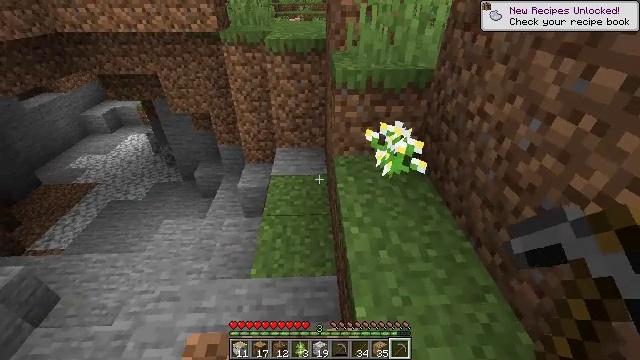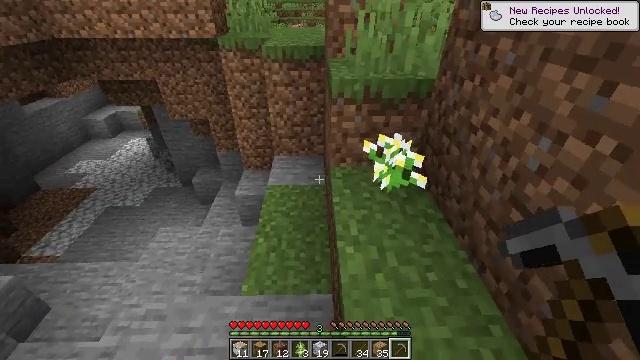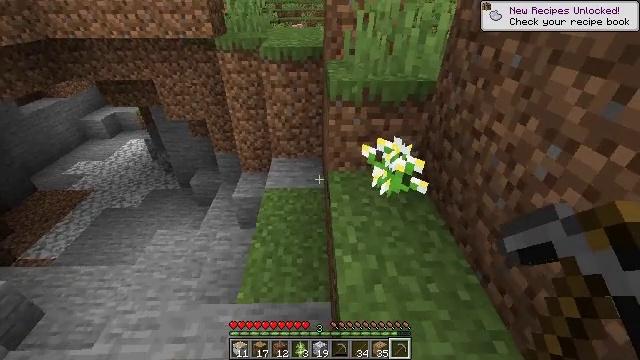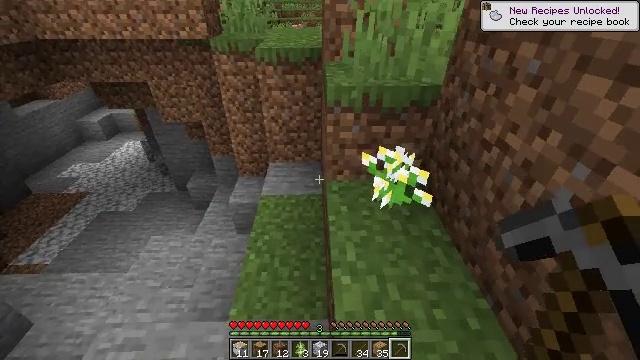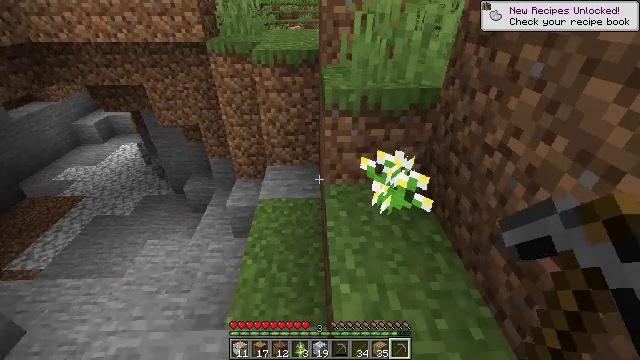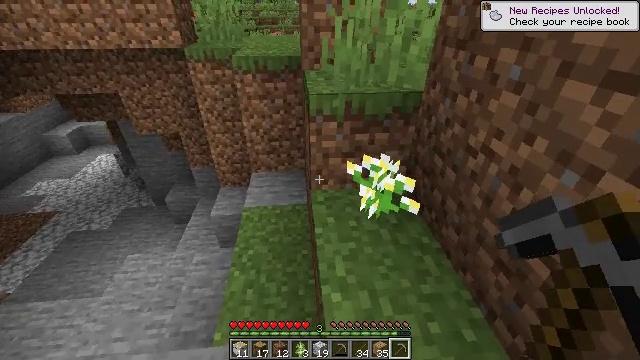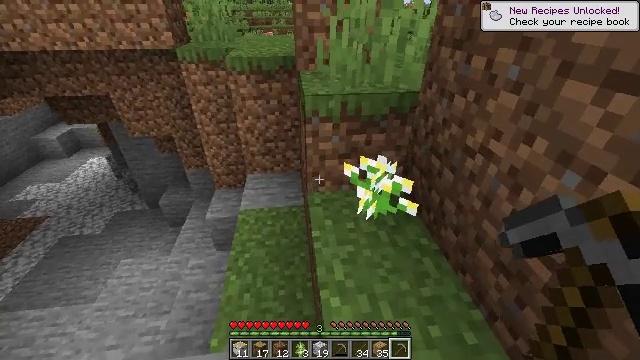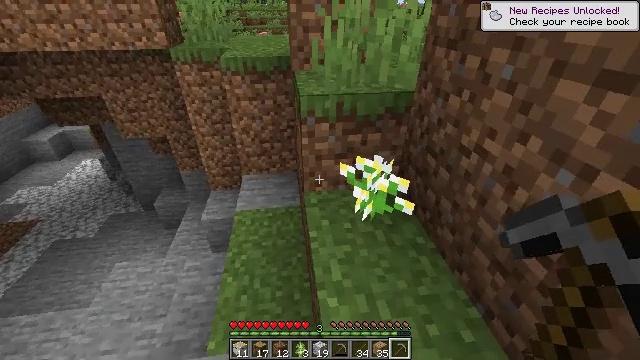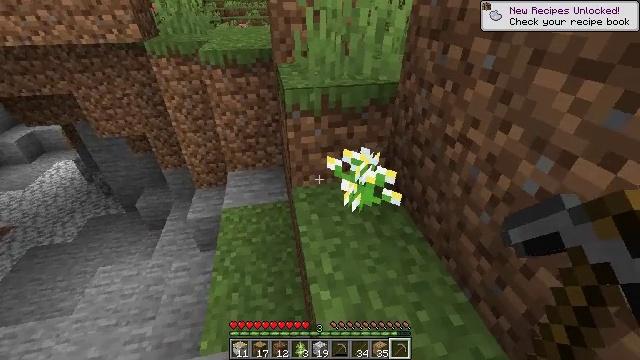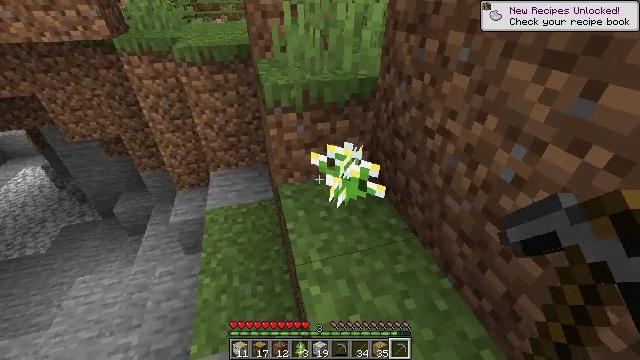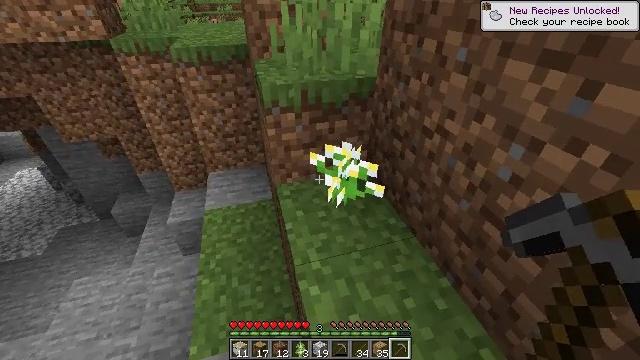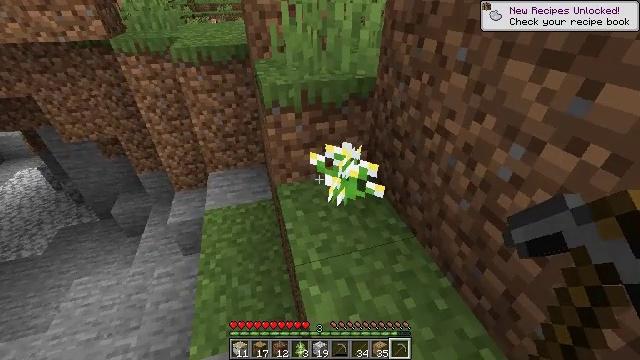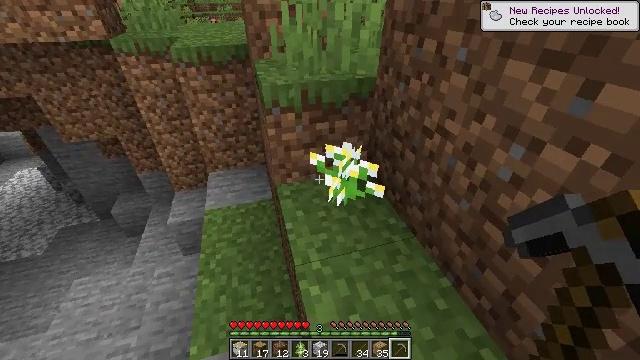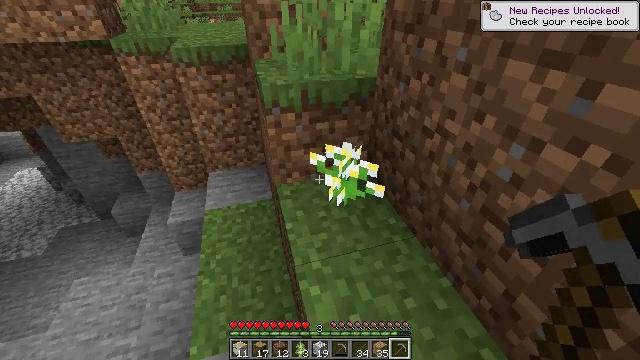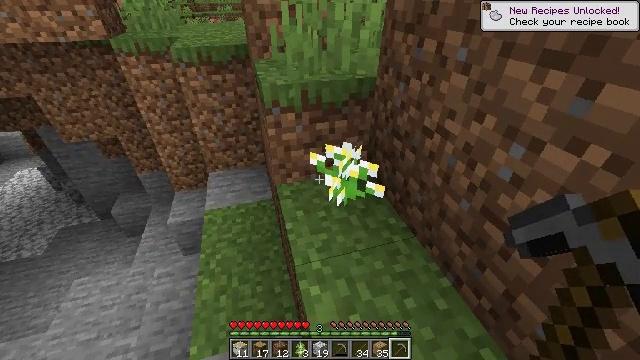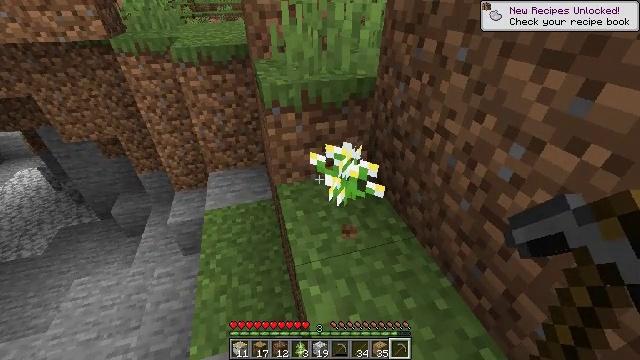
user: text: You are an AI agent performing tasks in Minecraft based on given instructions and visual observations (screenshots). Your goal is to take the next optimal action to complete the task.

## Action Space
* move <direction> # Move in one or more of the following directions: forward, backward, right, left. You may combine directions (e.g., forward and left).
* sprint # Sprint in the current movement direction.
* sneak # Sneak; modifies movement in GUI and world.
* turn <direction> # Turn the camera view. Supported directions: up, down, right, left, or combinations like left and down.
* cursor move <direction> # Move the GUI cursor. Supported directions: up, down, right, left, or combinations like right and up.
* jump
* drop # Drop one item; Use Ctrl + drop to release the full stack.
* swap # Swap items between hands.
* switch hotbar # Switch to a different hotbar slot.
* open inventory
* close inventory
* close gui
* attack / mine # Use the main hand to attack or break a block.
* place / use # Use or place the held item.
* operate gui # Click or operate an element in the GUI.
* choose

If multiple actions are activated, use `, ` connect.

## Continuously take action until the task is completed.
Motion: motion action
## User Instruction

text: Break the azure bluet to pick it up.
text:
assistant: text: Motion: move forward
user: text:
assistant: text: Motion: move forward
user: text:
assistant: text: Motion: no_op
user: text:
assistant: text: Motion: no_op
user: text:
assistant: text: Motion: turn right
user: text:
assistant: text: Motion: turn right
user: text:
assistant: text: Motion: turn right
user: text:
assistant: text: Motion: turn right and down
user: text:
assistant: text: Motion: turn right
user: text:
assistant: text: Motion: no_op
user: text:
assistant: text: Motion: no_op
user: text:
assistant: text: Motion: no_op
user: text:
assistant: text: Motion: no_op
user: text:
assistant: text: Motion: no_op
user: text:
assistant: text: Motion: attack / mine
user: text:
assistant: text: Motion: attack / mine
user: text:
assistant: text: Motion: attack / mine
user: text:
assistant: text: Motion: no_op
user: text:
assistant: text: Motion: no_op
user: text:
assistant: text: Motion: no_op
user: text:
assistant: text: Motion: no_op
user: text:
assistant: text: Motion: no_op
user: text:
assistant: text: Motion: no_op
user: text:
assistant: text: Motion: turn right
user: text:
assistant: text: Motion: turn right and up
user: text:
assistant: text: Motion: turn right and up
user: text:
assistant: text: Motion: no_op
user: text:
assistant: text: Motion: no_op
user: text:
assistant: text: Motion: no_op
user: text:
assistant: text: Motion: attack / mine